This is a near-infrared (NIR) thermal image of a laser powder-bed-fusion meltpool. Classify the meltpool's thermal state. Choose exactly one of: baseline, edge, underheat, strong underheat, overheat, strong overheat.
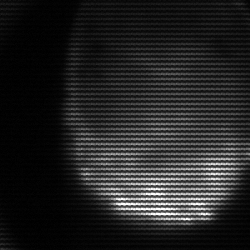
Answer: edge